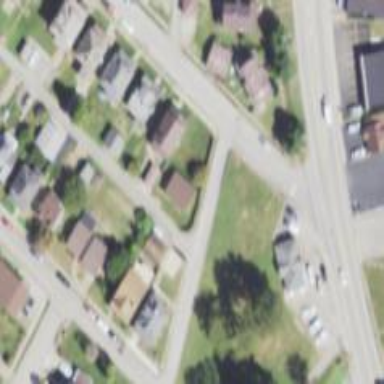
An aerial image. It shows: Alley classified as service road.